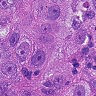
Metastatic tissue present: yes